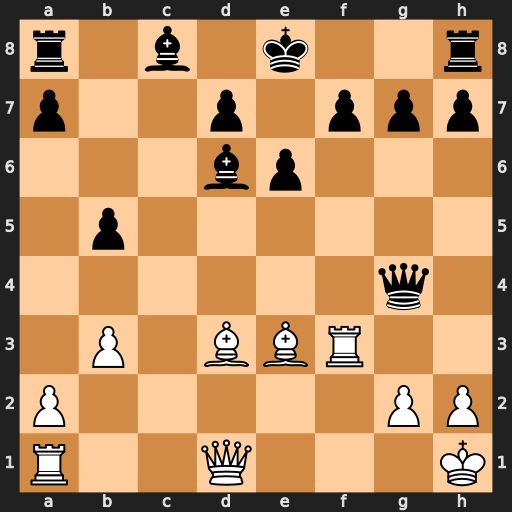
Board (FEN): r1b1k2r/p2p1ppp/3bp3/1p6/6q1/1P1BBR2/P5PP/R2Q3K
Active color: w
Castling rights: kq
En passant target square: -
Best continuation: Bf5 Qb4 a3 Qh4 Qxd6